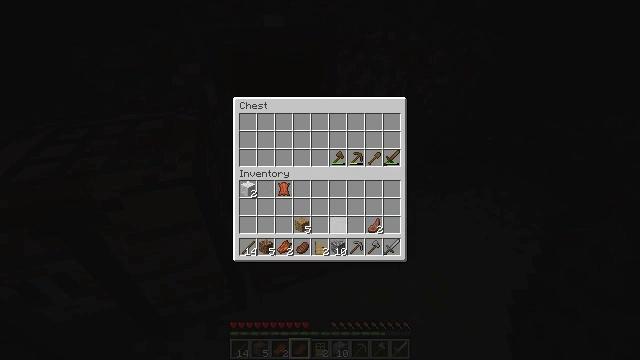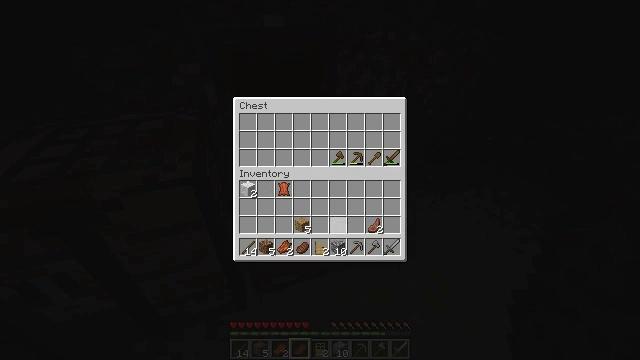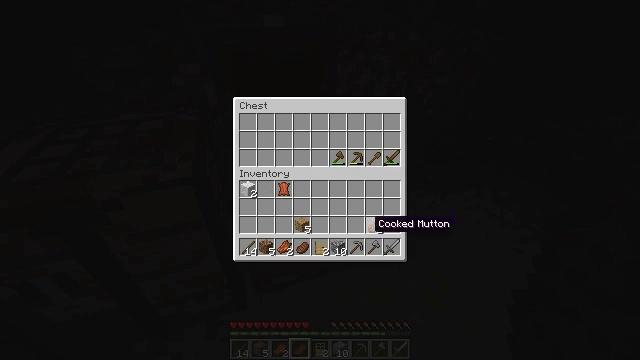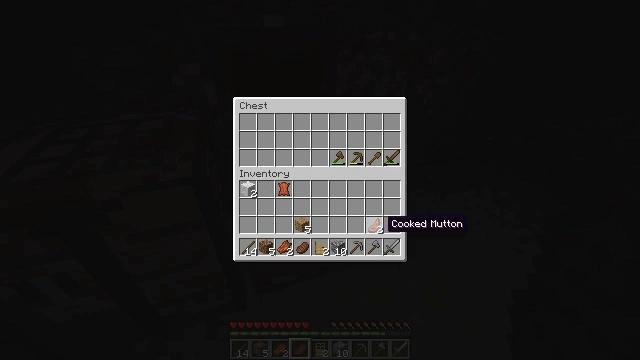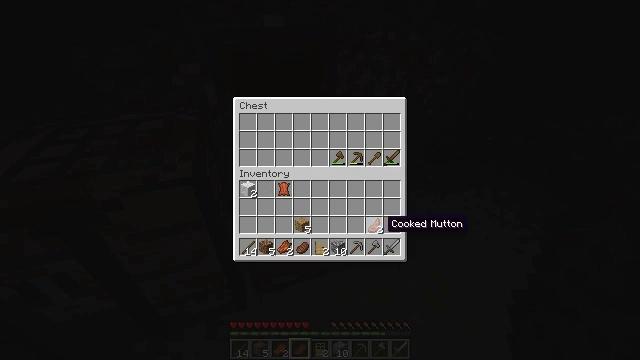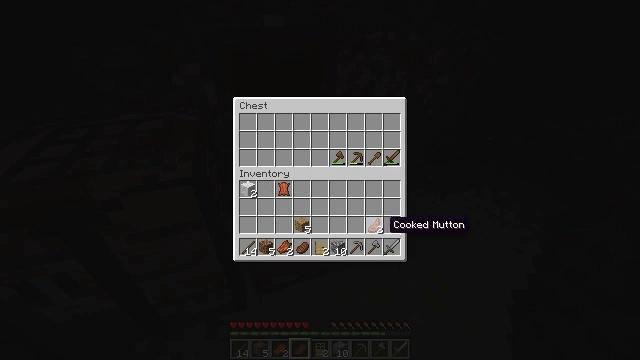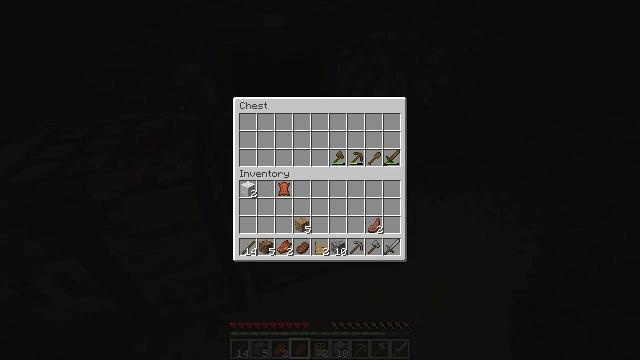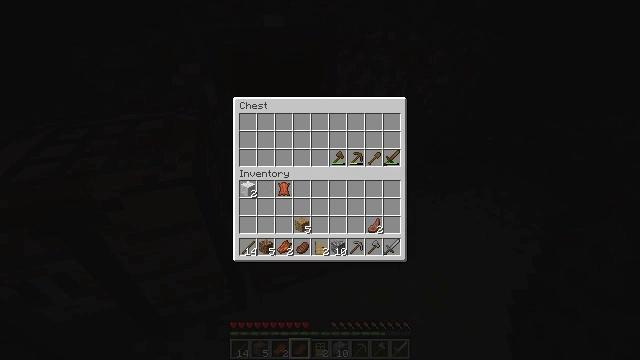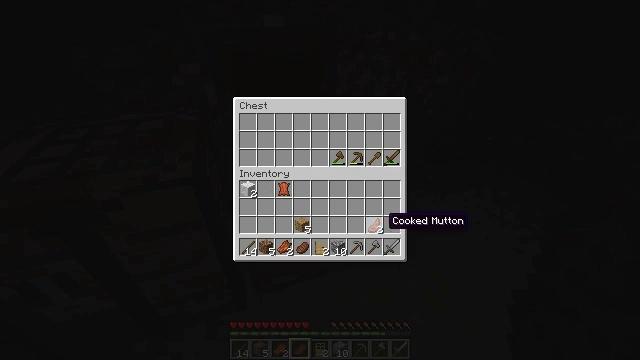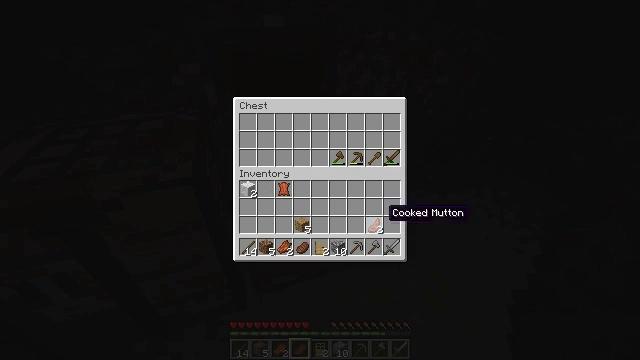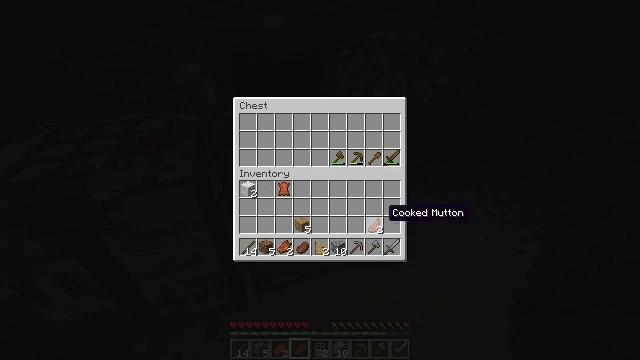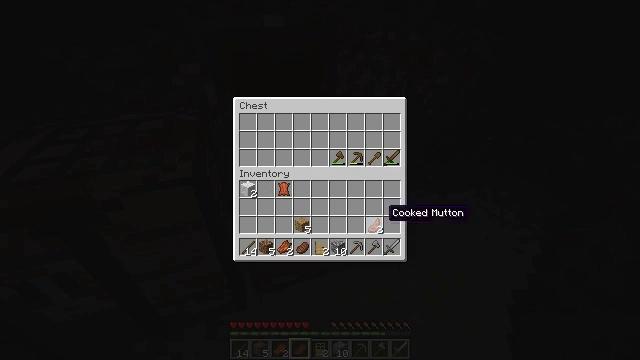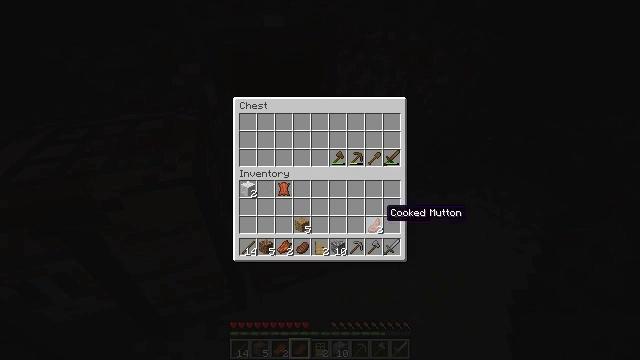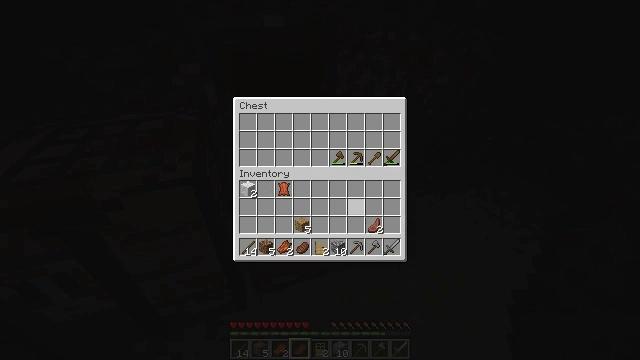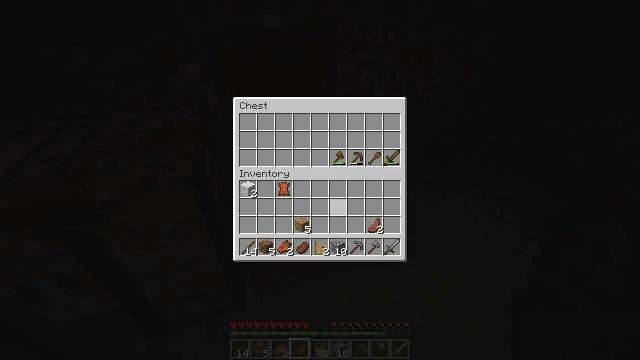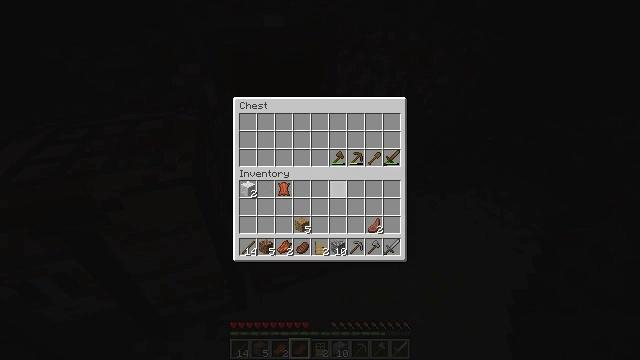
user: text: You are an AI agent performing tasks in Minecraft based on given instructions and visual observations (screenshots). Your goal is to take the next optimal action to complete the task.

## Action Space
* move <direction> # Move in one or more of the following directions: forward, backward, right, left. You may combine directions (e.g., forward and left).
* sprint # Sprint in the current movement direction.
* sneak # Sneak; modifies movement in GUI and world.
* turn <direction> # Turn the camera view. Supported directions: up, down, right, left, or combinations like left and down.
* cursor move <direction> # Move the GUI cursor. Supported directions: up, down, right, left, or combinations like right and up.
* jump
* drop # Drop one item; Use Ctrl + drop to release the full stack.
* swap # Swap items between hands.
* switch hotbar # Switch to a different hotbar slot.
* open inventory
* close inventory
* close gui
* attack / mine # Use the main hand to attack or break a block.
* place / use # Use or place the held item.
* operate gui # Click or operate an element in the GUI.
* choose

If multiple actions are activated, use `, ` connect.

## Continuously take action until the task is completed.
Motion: motion action
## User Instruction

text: Combine sticks and cobblestone to craft a stone hoe.
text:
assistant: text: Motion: cursor move right
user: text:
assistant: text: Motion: cursor move right
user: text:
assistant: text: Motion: cursor move right
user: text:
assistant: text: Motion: no_op
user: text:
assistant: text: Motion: no_op
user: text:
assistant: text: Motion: no_op
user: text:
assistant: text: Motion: no_op
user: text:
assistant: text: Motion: no_op
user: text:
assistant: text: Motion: cursor move up
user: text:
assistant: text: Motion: no_op
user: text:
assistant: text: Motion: no_op
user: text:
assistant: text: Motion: no_op
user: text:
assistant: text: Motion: cursor move left and up
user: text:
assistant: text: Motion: cursor move left
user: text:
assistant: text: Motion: no_op
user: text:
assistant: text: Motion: cursor move left
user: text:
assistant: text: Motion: no_op
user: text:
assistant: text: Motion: cursor move down
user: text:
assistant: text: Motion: cursor move right and down
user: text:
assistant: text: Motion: cursor move right and down
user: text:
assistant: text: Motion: no_op
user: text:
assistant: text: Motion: no_op
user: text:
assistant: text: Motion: no_op
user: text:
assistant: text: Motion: no_op
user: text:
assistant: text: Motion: cursor move up
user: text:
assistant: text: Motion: no_op
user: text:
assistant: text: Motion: no_op
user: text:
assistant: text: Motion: cursor move left
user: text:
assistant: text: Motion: no_op
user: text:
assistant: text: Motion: cursor move left